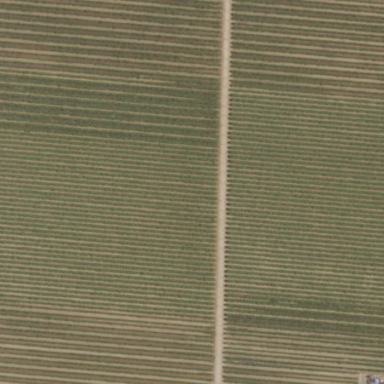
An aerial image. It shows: Vineyard where grapes are grown.